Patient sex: F
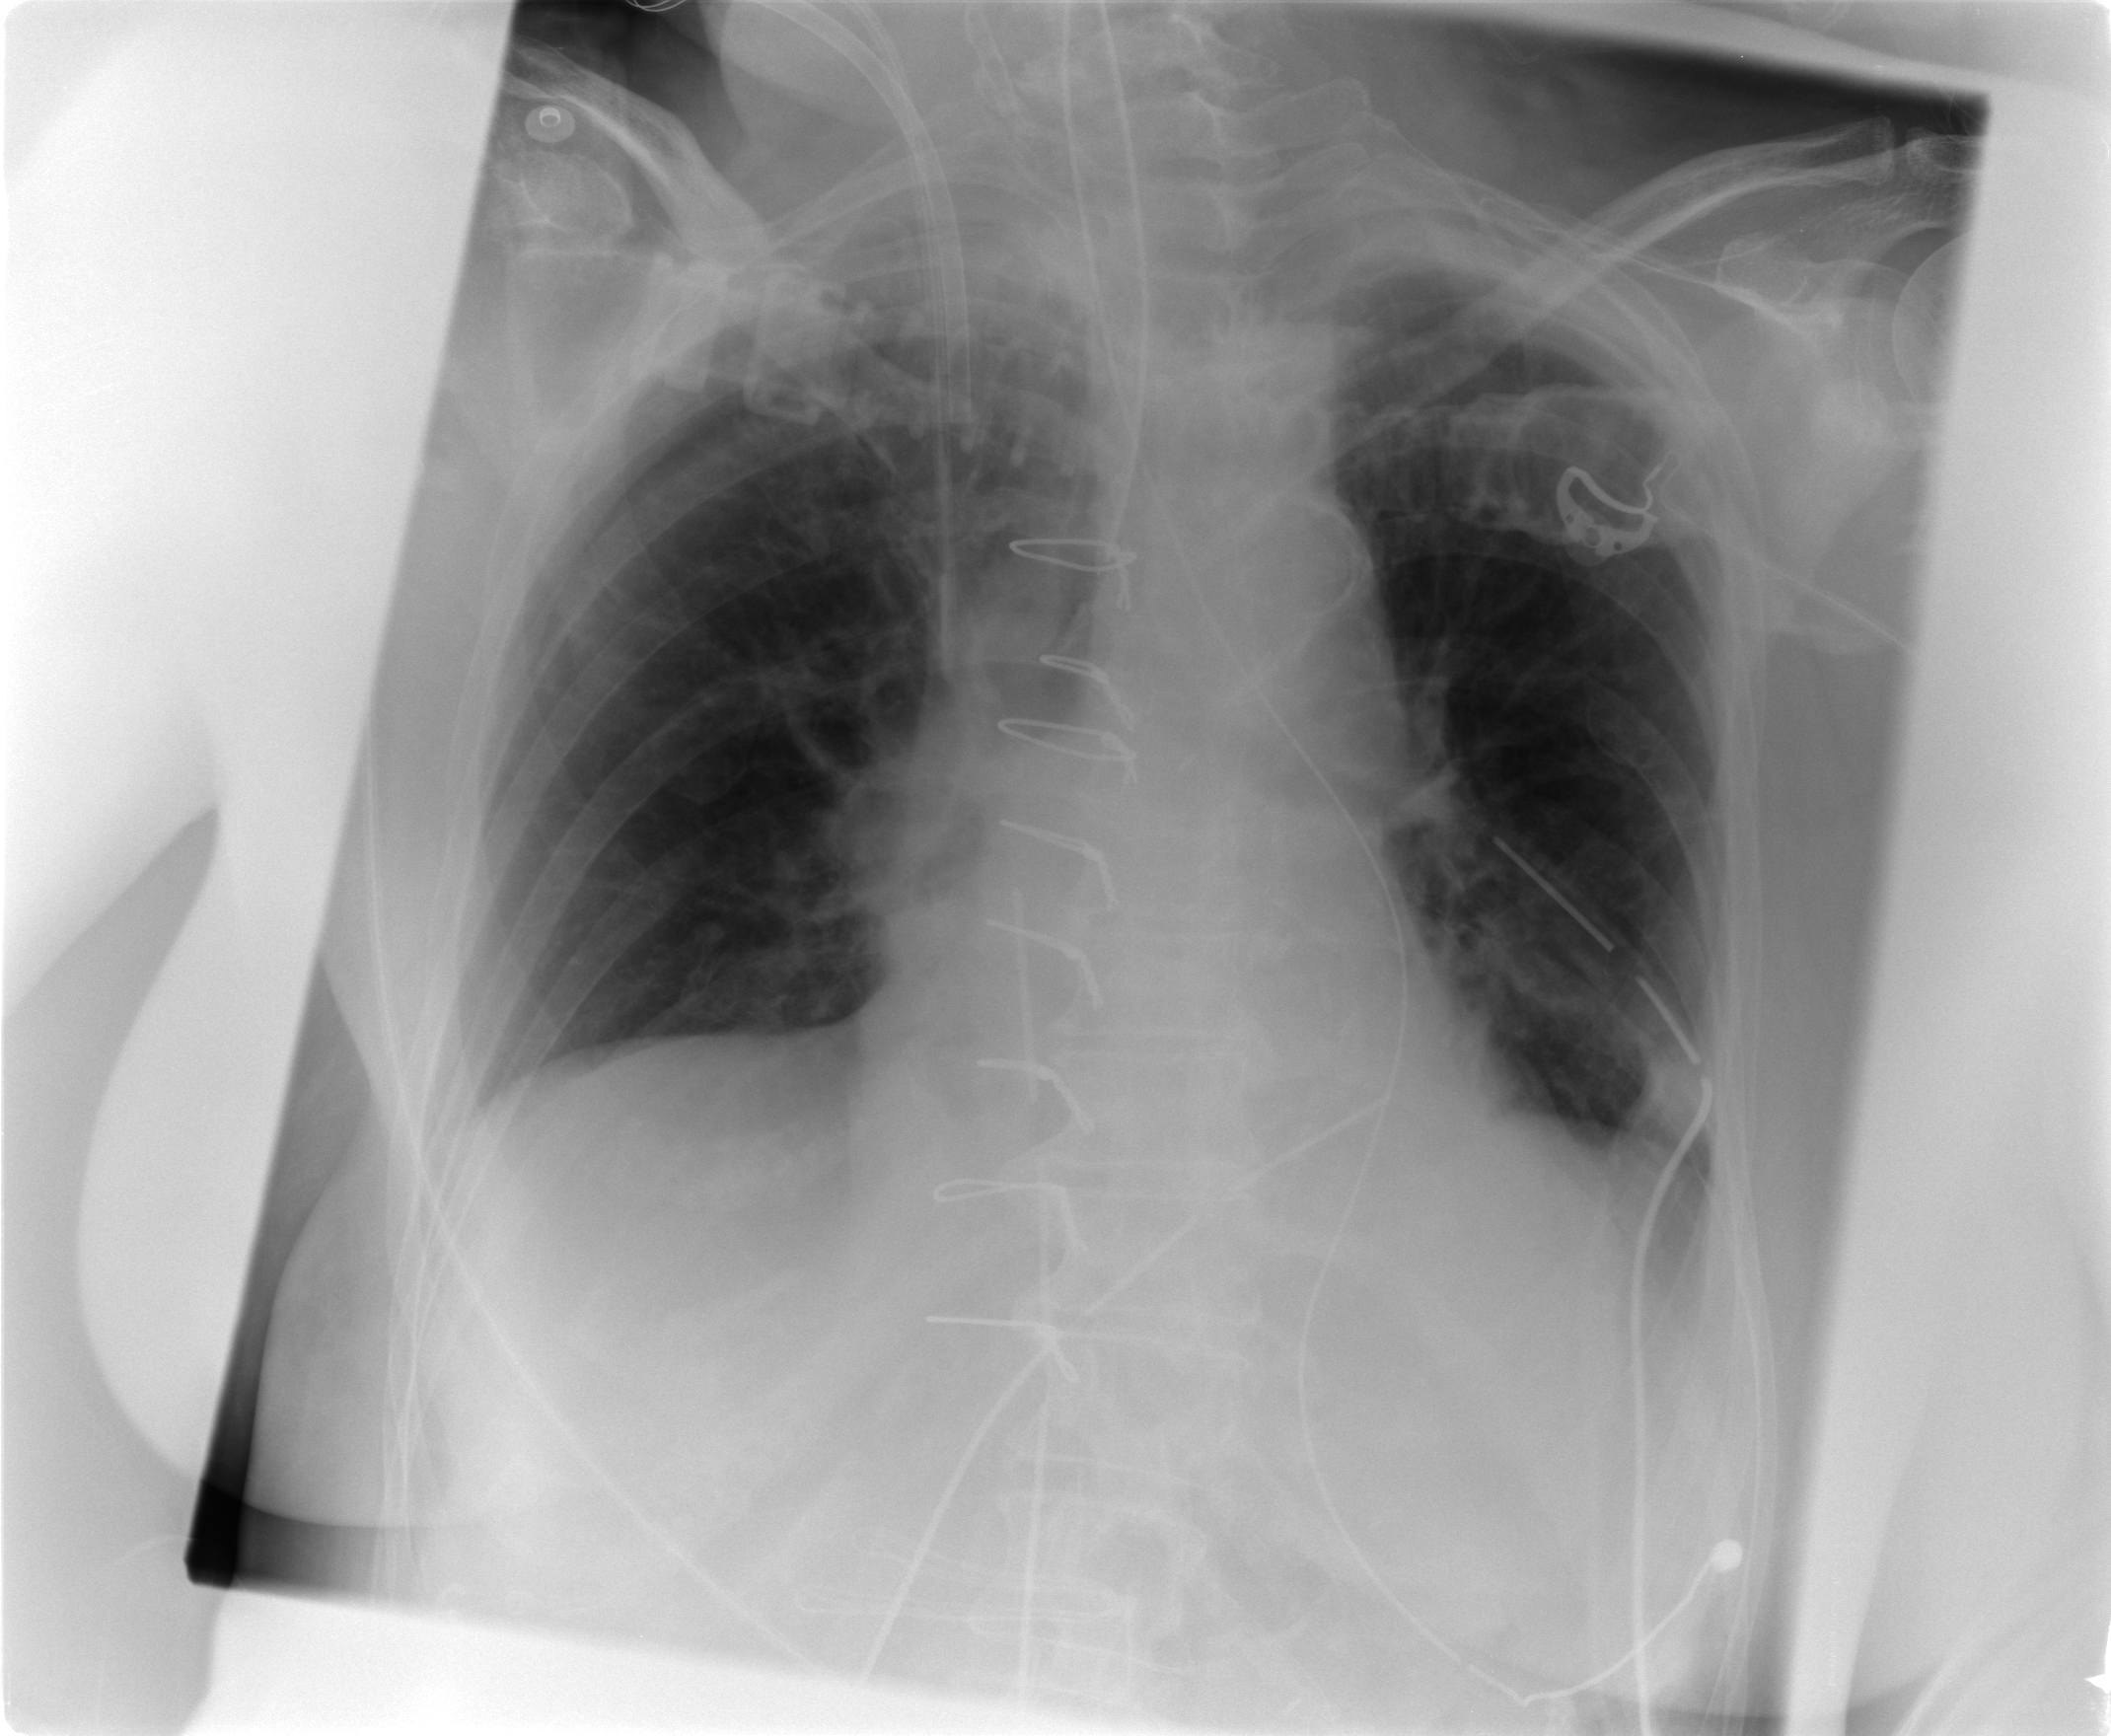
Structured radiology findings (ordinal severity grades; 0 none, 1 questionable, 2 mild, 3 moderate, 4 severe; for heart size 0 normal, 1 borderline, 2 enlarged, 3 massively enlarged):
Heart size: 0
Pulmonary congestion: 2
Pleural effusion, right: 1
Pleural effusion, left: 0
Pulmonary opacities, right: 0
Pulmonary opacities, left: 0
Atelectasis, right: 2
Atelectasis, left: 2